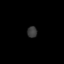
Tissue: lung
Cell type: Fibroblasts
Senescence score: 0.6249
Nuclear area (px): 106
Mean DAPI intensity: 58.509